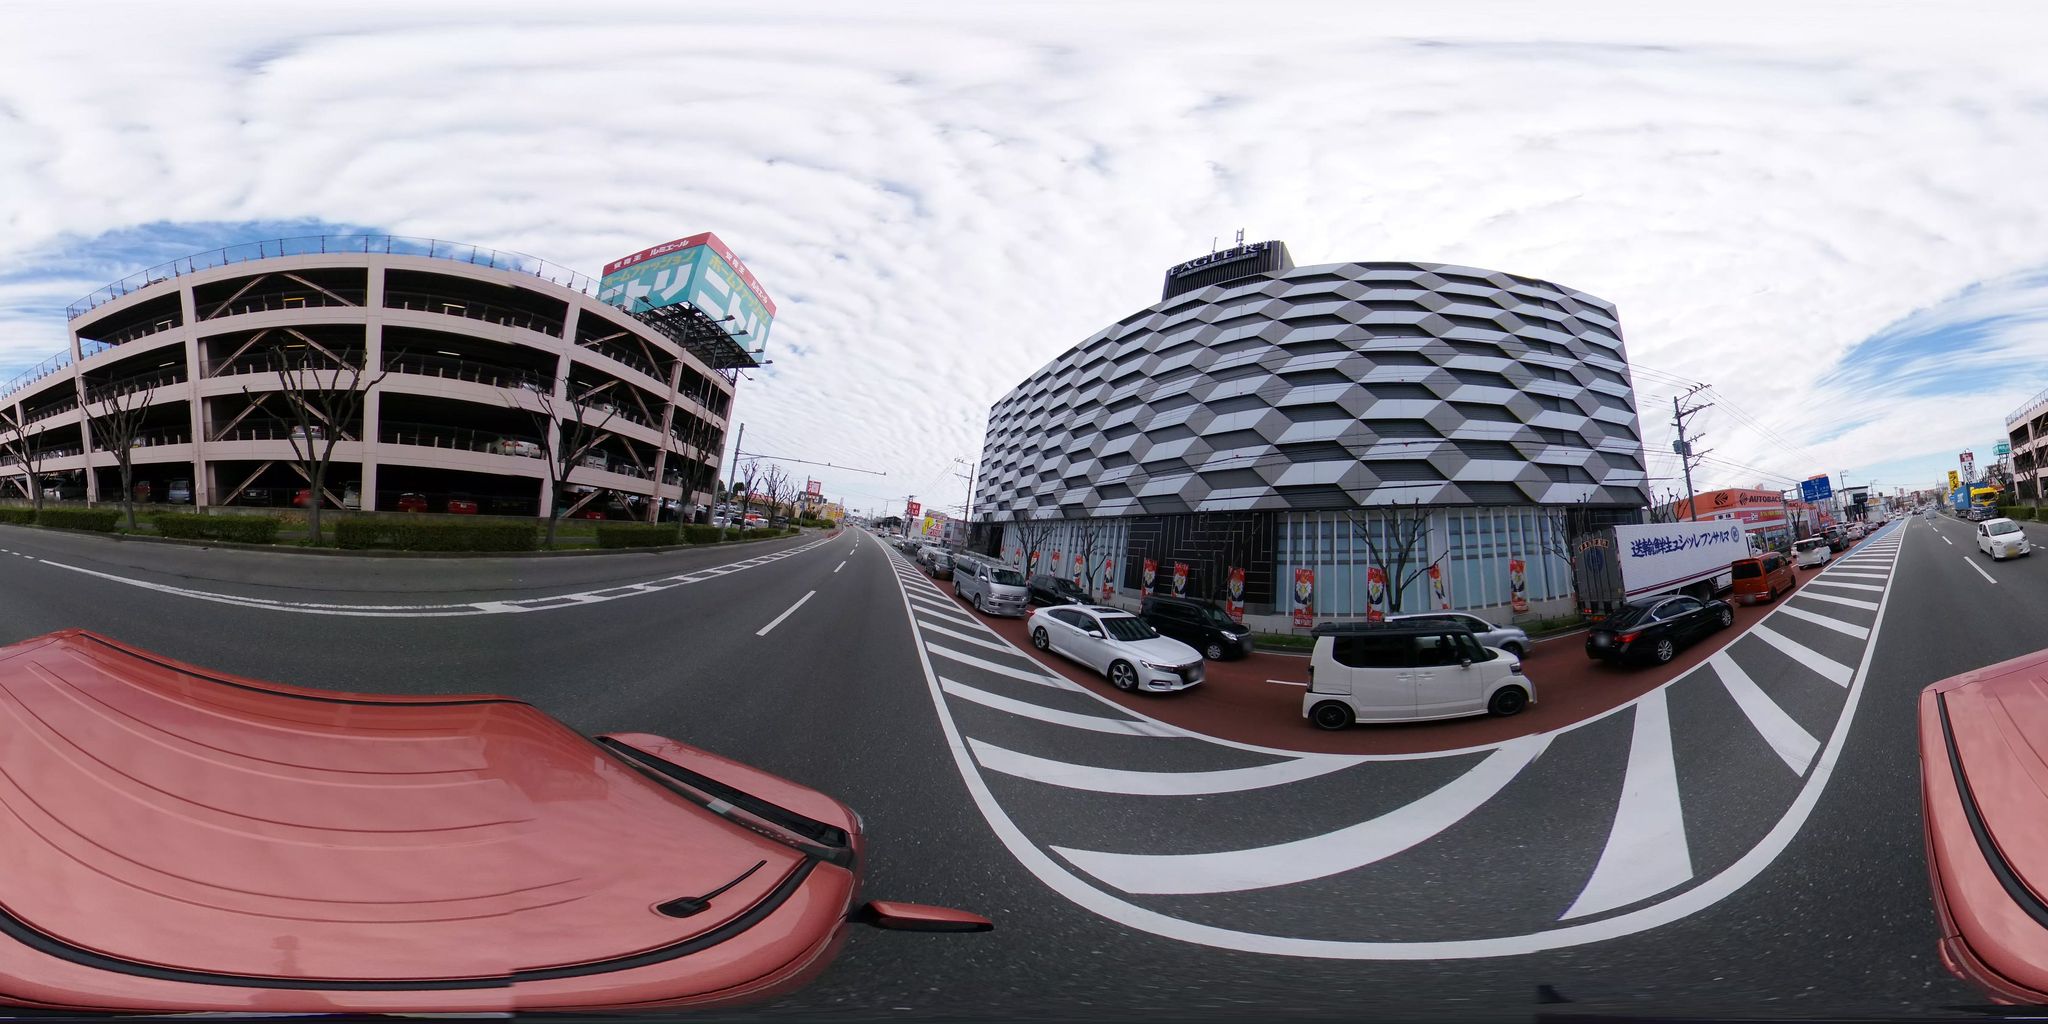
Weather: clear
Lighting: day
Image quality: good
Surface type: cycling surface
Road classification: primary
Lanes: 4.0
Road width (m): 10.0
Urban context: urban centre
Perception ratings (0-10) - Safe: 0.61, Lively: 3.91, Beautiful: 6.18, Boring: 1.29, Depressing: 3.8, Wealthy: 2.46